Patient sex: M
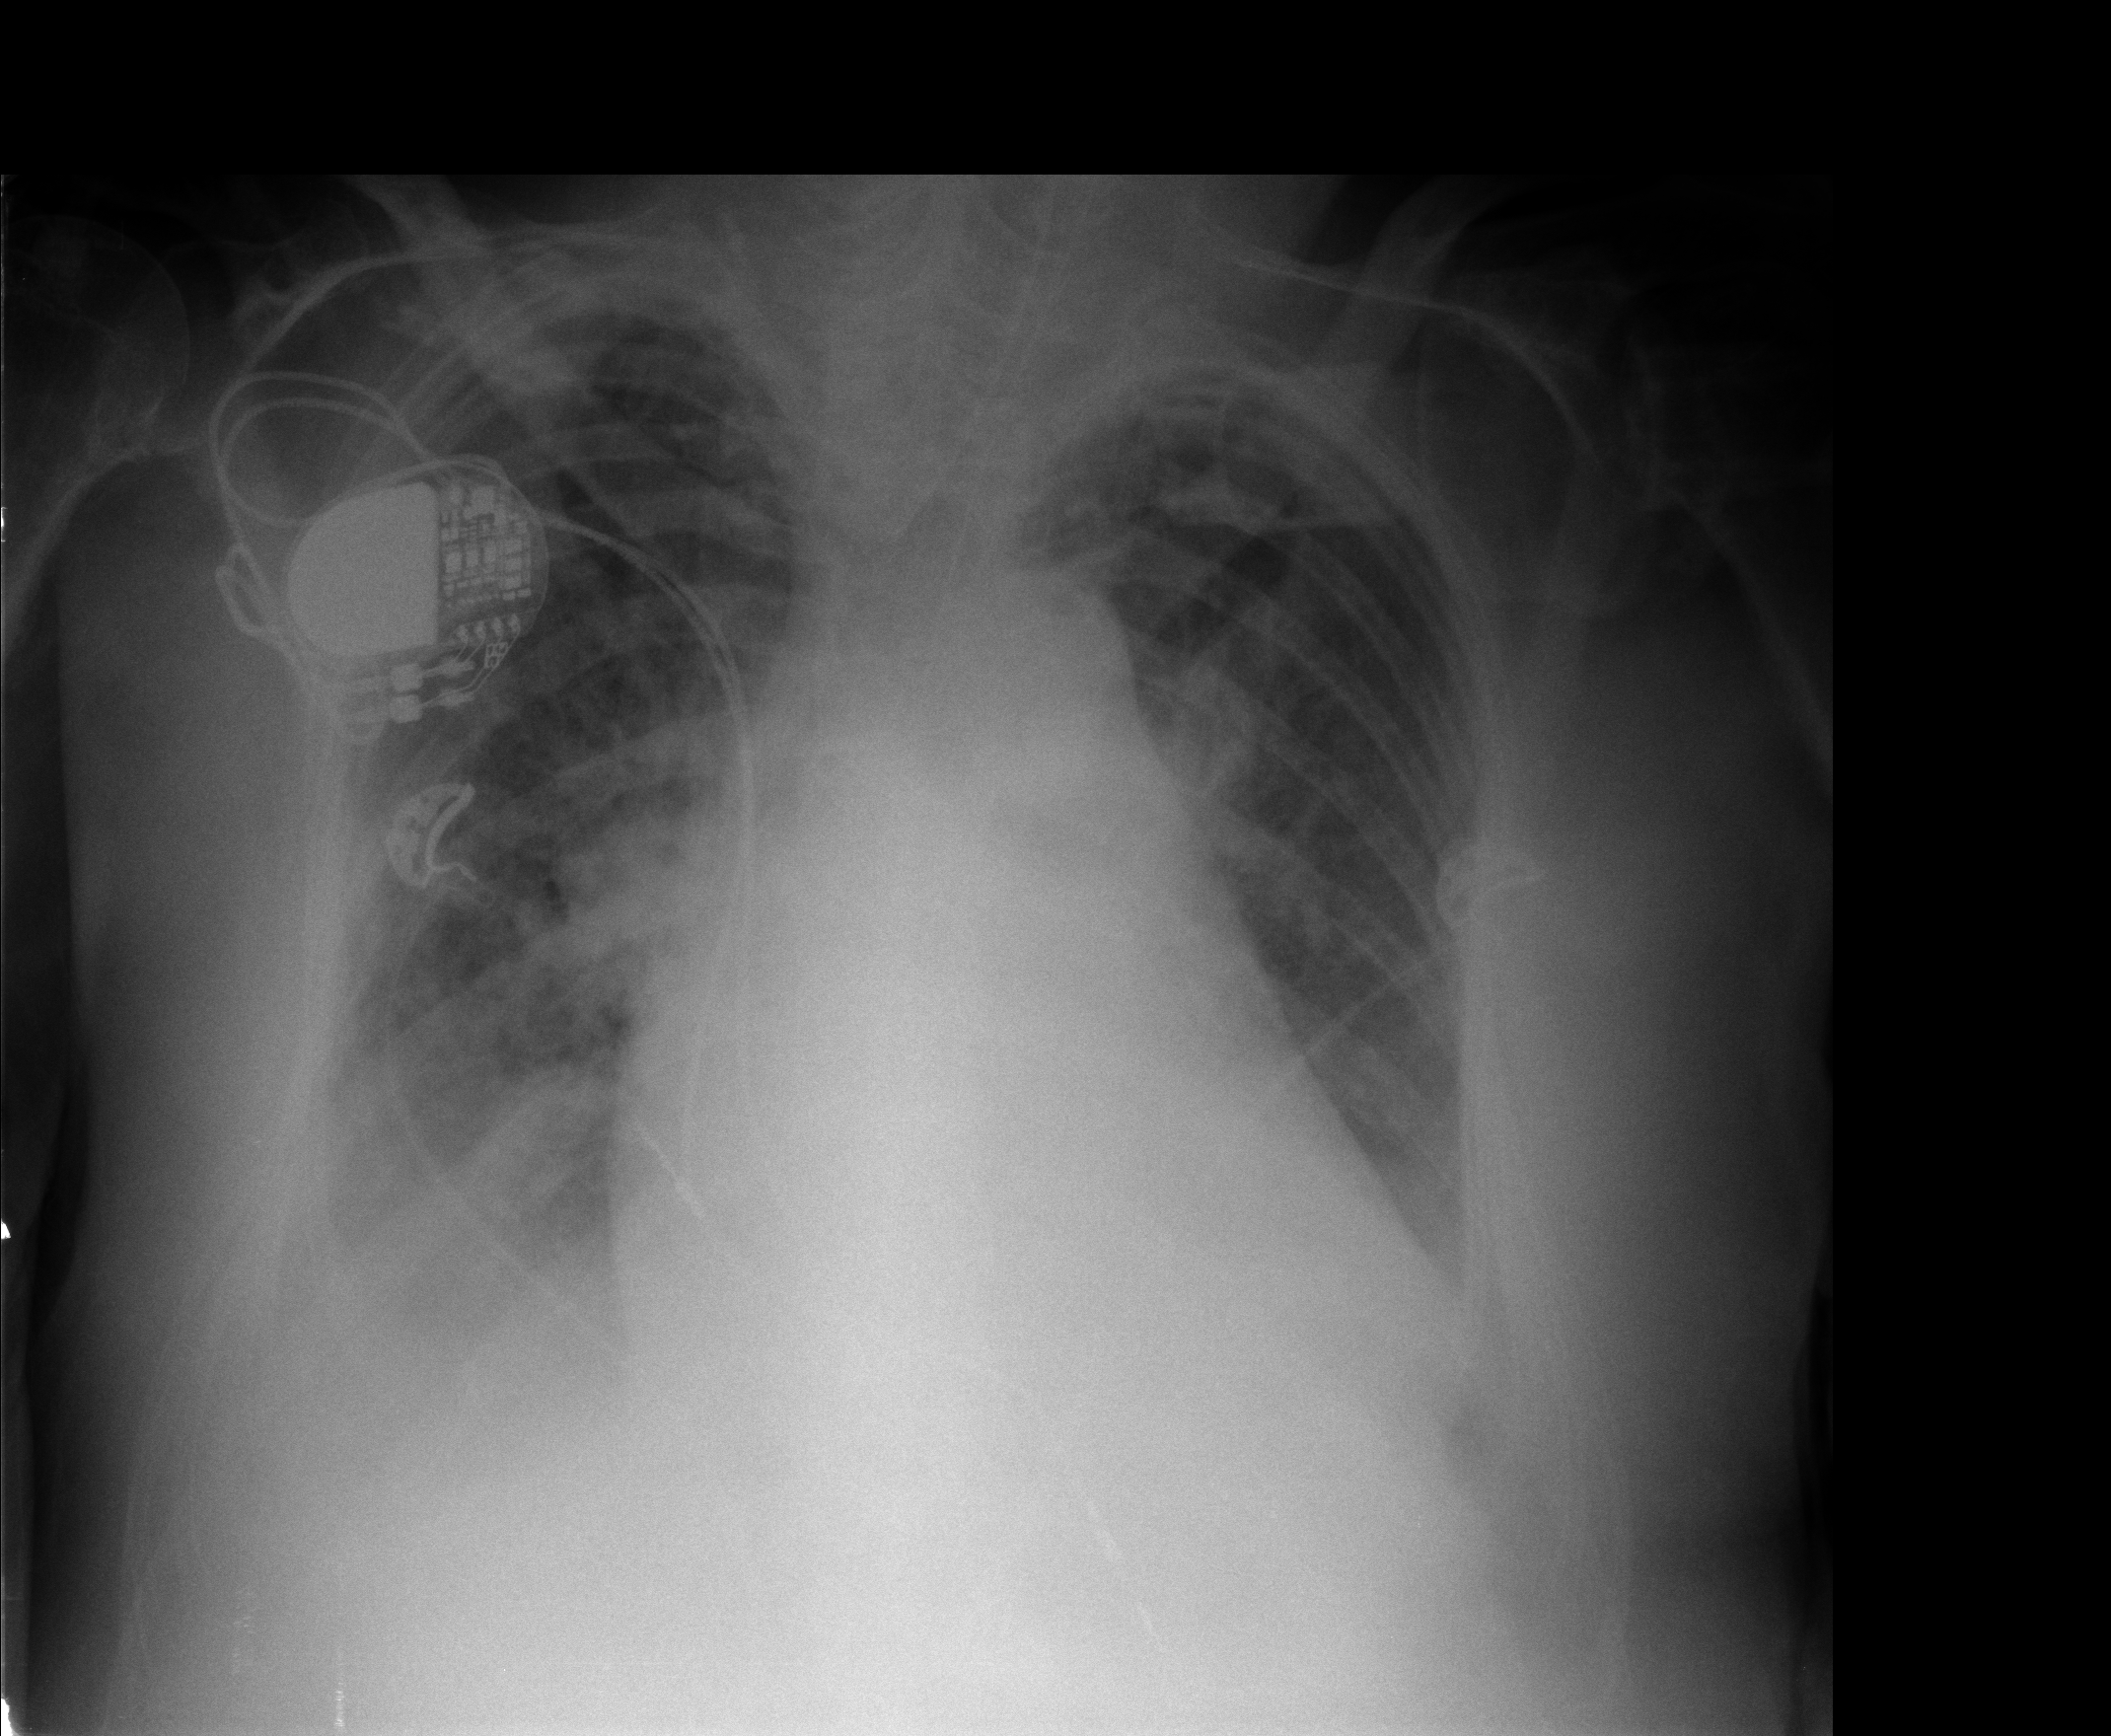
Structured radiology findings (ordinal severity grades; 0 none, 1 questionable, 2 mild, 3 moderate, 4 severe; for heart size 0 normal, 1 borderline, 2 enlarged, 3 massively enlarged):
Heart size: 2
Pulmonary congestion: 3
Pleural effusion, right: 2
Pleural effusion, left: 2
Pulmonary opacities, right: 3
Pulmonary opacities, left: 2
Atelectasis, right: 3
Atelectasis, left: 2